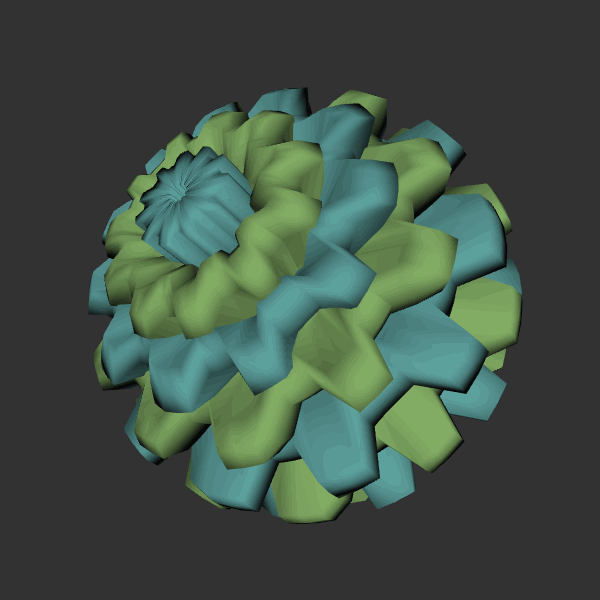
Background: dark